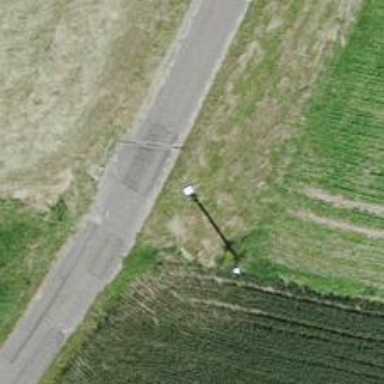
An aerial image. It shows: Power pole.